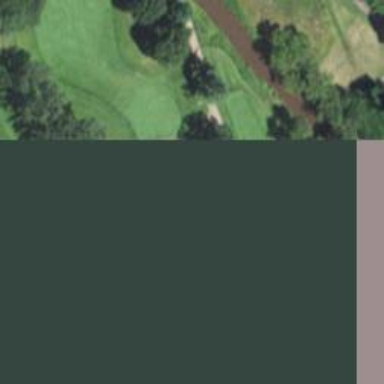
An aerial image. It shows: Path used for both walking and golf.